You are looking at the unprocessed time series of a bearing vibration snapshot. Classify the bearing condition as one of: normal, inner_race, outer_race, ball.
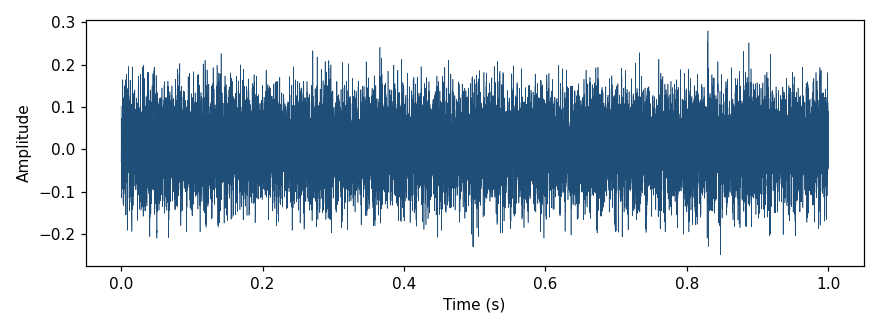
Answer: normal